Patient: sex M, age 53
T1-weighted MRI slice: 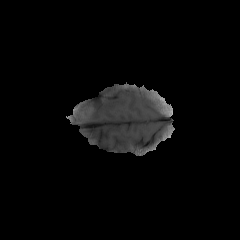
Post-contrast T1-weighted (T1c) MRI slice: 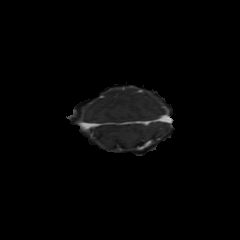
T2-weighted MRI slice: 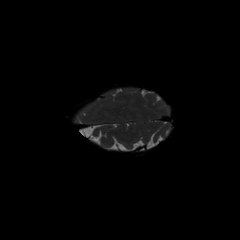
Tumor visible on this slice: no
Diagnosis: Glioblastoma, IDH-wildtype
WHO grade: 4